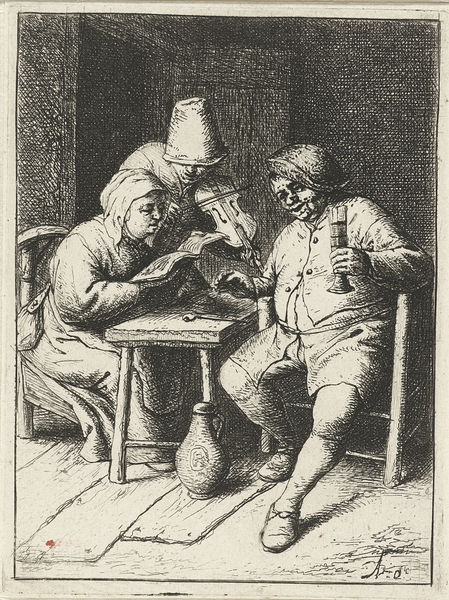
Titel: Vioolspeler en een zingende man en vrouw
Künstler: Adriaen van Ostade
Standort: Amsterdam
Institution: Rijksmuseum
Schlagwörter: blätter, mann, weiß, sitzen, frau, getränk, glas, holz, hut, kleid, licht, männer, raum, schwarz, stuhl, stühle, szene, tisch, tür, zeichnung, haube, alkohol, alt, feiern, hose, mütze, trinken, wand, boden, kelch, sitzend, drei, musik, bauern, krug, schürze, bogen, man, schuhe, grafik, graphik, chair, hat, men, people, white, women, wein, black, chairs, dark, dick, dress, female, hair, interior, old, room, sit, sitting, social, table, three, woman, holzboden, lesen, musizieren, gown, picture, print, floor, pot, stube, vase, bretter, bauch, weste, wei, spiel, gefäß, buch, dose, schwarzweiss, radierung, stich, wine, bier, lustig, heft, geige, ehe, wood, singen, gut, wams, girl, house, night, lesend, drawing, kupferstich, black and white, cap, buttons, etching, hats, sketch, glass, fidel, wirtshaus, gesellig, door, happy, reading, person, human, menschen, party, instrument, music, vest, ink, ground, shoes, musician, engraving, pencil, read, apron, home, book, cup, bierglas, bretterboden, playing, drunk, pottery, humans, wamst, page, jug, alcohol, beer, drink, bow, bar, drinking, button, guitar, violinist, entertainment, singing, viola, violin, pages, kopfbedeckung, persons, fat, fiddle, pipe, bag, bucket, graphite, rembrandt, domestic, fiddler, 1650, fun, drinks, tavern, signed, pub, gay, 1600, 5 sinne, bot, boards, fez, covered, chatting, lazy, story telling, bulging, stomache, weak chin, fiddlestick, draqing, 흑백, 책, 바이올린, 반바지, 뚱뚱한사람, 컵을 쓰고있다, 단추가 풀렸다, 책을 읽는중이다, 이야기, 손에 든 물병, 셋이 다른 이야기를 할것같다, 여름, entertaining, readong, wirtsheus